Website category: university
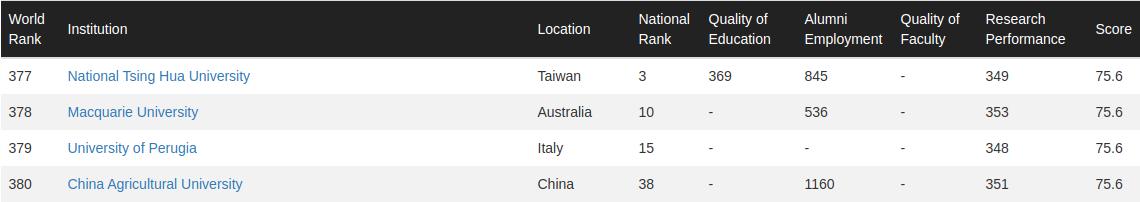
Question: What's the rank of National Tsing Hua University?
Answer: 377

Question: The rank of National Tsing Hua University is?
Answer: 377

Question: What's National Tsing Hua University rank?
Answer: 377

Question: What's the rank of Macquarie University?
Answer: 378

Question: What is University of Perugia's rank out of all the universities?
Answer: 379

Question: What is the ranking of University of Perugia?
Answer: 379

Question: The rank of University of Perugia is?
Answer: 379

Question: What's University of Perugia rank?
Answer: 379

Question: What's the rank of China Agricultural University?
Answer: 380

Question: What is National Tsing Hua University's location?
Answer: Taiwan

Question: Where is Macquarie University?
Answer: Australia

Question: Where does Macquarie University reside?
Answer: Australia

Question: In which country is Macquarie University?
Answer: Australia

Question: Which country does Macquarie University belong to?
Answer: Australia

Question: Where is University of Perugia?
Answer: Italy

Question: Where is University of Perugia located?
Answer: Italy

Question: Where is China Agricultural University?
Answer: China

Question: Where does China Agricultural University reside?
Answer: China

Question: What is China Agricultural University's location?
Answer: China

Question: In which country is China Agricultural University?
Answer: China

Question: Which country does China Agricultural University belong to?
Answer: China

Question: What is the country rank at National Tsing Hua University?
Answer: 3

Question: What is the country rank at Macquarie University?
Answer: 10

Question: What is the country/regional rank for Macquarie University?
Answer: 10

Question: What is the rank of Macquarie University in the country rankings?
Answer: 10

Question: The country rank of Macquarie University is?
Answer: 10

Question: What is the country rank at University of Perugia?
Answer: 15

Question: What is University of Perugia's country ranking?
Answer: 15

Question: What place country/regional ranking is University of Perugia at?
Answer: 15

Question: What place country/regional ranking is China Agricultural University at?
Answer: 38

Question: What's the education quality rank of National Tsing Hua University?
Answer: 369

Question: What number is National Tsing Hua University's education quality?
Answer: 369

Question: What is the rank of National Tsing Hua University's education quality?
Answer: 369

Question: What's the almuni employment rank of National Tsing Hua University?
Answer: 845

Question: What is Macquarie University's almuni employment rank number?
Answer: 536

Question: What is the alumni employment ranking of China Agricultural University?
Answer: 1160

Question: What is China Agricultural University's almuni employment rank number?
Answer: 1160

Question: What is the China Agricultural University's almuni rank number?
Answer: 1160

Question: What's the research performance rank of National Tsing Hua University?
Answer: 349

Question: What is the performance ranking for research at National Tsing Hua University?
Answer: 349

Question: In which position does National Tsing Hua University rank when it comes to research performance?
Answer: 349

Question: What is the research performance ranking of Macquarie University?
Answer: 353

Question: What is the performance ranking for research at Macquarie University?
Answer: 353

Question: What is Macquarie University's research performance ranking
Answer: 353

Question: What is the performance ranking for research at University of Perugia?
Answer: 348

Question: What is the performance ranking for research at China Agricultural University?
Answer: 351

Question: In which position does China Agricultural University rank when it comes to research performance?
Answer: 351

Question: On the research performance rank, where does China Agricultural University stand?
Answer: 351

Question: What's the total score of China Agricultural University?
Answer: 75.6

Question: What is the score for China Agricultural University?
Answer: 75.6

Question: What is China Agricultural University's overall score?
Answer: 75.6

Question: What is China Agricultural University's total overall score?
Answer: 75.6

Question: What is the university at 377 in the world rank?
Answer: National Tsing Hua University

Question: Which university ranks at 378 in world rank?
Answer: Macquarie University

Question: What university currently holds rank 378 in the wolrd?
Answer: Macquarie University

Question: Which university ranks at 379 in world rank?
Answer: University of Perugia

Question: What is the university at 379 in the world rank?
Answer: University of Perugia

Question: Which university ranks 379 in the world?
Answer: University of Perugia

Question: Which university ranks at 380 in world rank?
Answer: China Agricultural University

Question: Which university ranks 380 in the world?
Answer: China Agricultural University

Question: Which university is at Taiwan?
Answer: National Tsing Hua University

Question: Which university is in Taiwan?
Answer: National Tsing Hua University

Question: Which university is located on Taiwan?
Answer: National Tsing Hua University

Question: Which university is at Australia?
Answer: Macquarie University